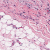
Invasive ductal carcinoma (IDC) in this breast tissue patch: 1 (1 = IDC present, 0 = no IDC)